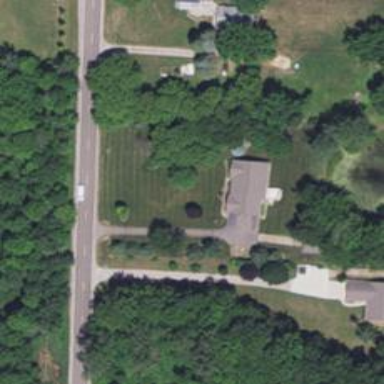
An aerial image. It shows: Driveway.